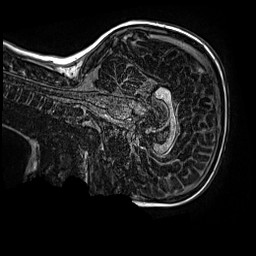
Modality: MP2RAGE
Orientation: sagittal
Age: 9
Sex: female
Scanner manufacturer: siemens
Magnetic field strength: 3 T
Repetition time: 4 s
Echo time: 0.00299 s